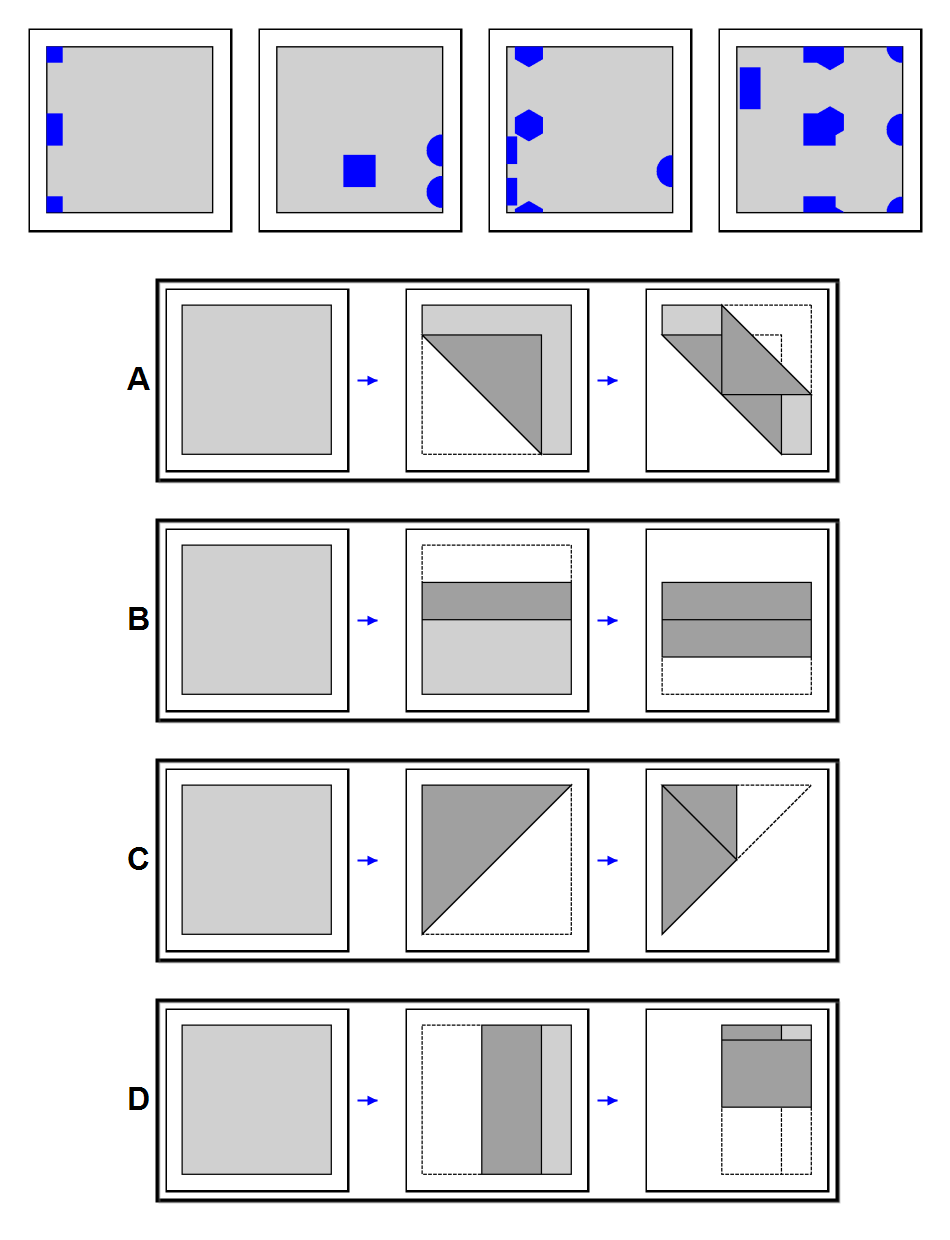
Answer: B